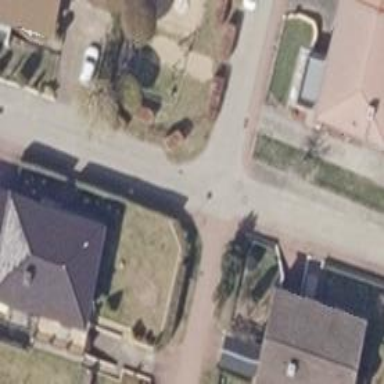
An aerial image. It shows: Smoothly paved residential road.